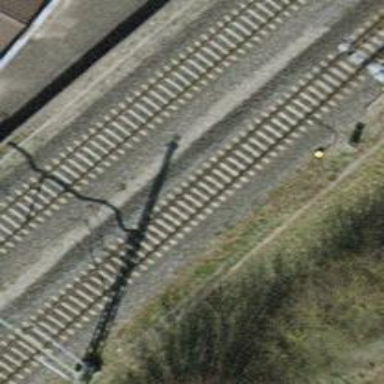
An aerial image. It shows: Single-track electrified railway with contact line.